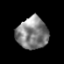
Tissue: prostate
Cell type: T cells
Senescence score: 0.3444
Nuclear area (px): 970
Mean DAPI intensity: 131.729